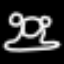
Label: frog